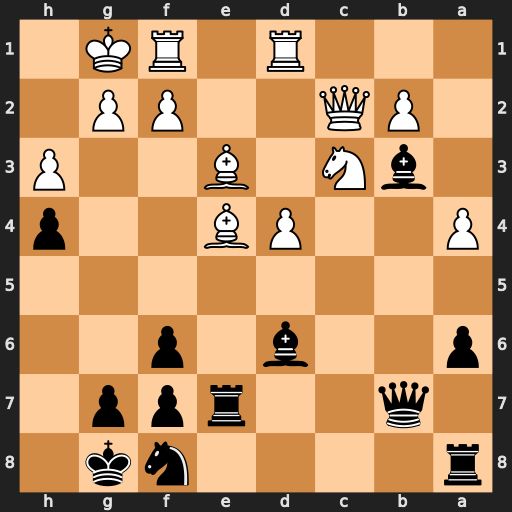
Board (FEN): r4nk1/1q2rpp1/p2b1p2/8/P2PB2p/1bN1B2P/1PQ2PP1/3R1RK1
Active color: b
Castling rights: -
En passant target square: -
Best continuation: Bxc2 Bxb7 Rxb7